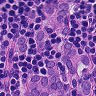
Metastatic tissue present: yes